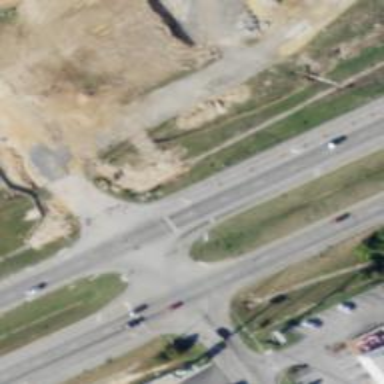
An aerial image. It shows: Primary link highway with asphalt surface.